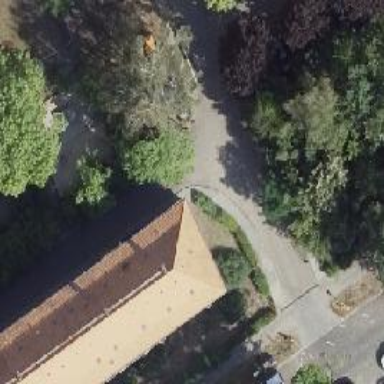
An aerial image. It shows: Driveway with sidewalks on both sides.